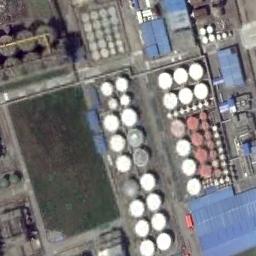
Label: storage tanks